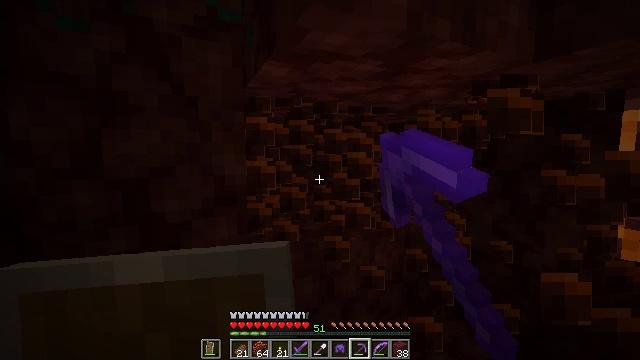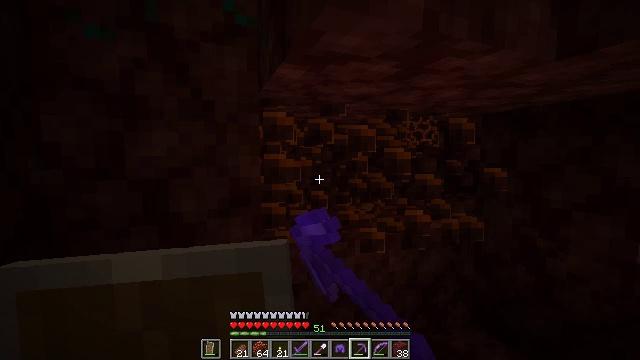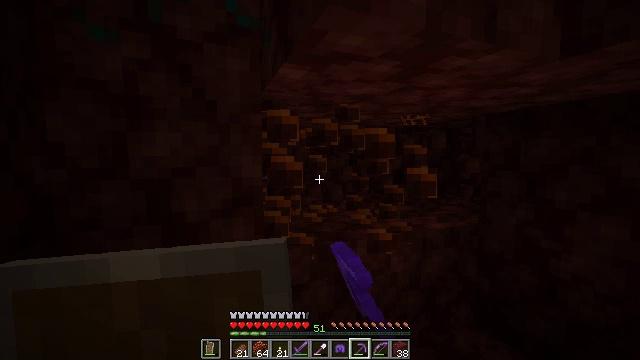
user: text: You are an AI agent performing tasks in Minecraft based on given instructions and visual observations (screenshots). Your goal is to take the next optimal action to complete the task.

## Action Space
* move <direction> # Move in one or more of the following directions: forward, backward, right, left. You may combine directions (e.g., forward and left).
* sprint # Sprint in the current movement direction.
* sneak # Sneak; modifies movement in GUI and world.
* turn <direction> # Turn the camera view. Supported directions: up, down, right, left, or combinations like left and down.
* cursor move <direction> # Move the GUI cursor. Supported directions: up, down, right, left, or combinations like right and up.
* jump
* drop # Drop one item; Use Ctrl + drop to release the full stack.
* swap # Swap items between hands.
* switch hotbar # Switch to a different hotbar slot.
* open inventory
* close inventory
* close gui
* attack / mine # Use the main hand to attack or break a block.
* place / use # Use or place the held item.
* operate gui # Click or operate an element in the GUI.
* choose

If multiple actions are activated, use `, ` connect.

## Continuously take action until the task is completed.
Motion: motion action
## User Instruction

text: Mine the magma block in the nether.
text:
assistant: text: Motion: turn left, attack / mine
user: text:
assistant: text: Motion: no_op
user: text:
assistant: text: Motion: no_op